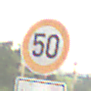
Verkehrszeichen: Geschwindigkeit50
Zusatzzeichen unten: HinweisDurchVerbaleAngabe6
Umgebung: Outdoor, Suburban
Tageszeit: MorningAfternoon
Wetter: Clear
Licht: Natural
Jahreszeit: NotSpecified
Kontrast: HighContrast